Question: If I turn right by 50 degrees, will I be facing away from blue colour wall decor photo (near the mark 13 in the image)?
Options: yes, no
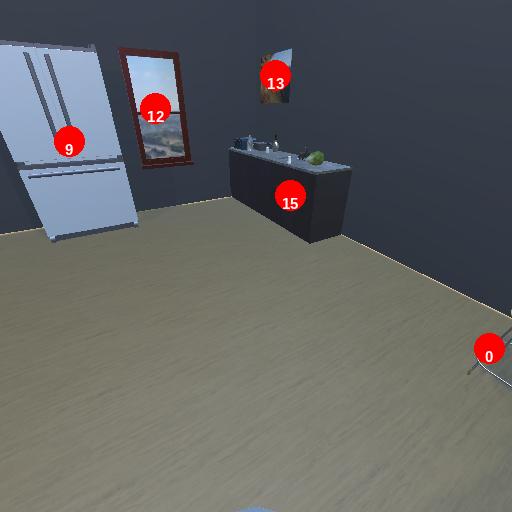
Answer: yes